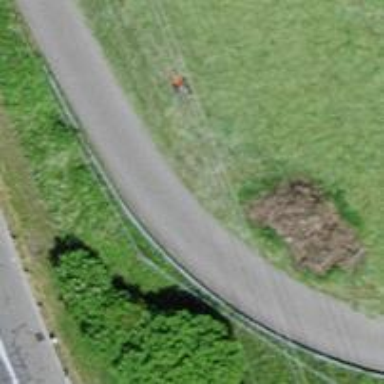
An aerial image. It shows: Cycleway.